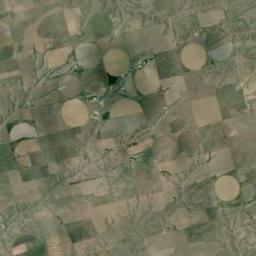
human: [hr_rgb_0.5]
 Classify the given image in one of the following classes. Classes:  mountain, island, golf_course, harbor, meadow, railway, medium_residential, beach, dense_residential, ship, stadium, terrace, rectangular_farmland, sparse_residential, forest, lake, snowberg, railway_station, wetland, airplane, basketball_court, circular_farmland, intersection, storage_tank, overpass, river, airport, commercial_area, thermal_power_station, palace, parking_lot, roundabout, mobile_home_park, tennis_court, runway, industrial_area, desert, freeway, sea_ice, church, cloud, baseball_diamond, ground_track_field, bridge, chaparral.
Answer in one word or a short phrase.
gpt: circular_farmland